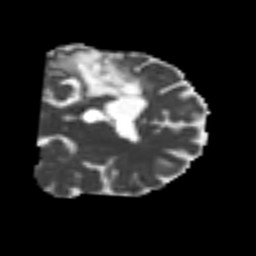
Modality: MD
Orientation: coronal
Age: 41
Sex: male
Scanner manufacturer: siemens
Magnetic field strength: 3 T
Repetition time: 4.987 s
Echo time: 0.0792 s